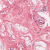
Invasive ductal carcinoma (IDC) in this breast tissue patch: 0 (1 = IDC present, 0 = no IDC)